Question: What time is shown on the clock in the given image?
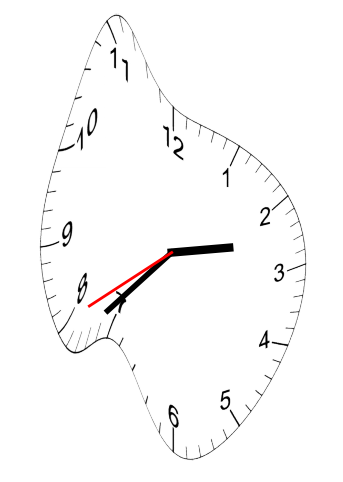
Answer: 02:37:40